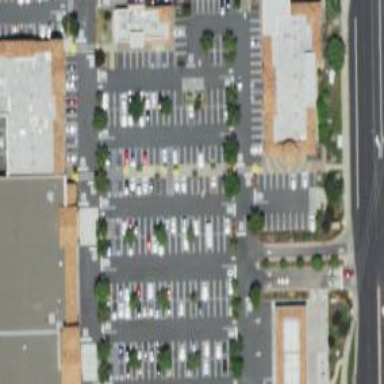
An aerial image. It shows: Retail area.